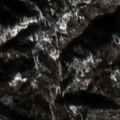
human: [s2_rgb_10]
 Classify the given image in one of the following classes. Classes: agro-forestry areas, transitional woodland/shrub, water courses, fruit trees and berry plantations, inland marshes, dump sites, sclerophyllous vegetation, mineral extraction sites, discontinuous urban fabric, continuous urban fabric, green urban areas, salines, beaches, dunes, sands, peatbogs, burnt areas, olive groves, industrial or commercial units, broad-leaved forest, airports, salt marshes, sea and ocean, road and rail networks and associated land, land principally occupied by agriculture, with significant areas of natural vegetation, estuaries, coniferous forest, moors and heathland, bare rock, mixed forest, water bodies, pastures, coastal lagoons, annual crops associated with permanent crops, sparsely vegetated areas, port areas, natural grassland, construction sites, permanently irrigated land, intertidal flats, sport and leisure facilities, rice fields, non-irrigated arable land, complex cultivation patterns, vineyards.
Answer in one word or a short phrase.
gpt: land principally occupied by agriculture, with significant areas of natural vegetation, broad-leaved forest